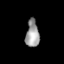
Tissue: lung
Cell type: Endothelial cells
Senescence score: 0.6558
Nuclear area (px): 355
Mean DAPI intensity: 157.099